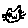
Label: cat